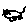
Label: cat